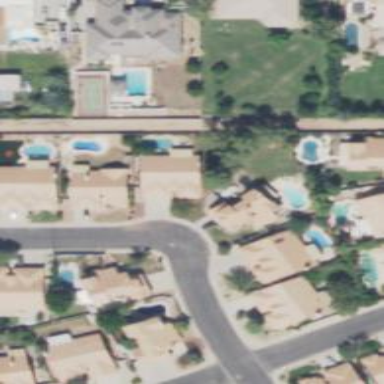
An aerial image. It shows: Outdoor swimming pool located on leisure land.